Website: crate-barrel
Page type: address-validator
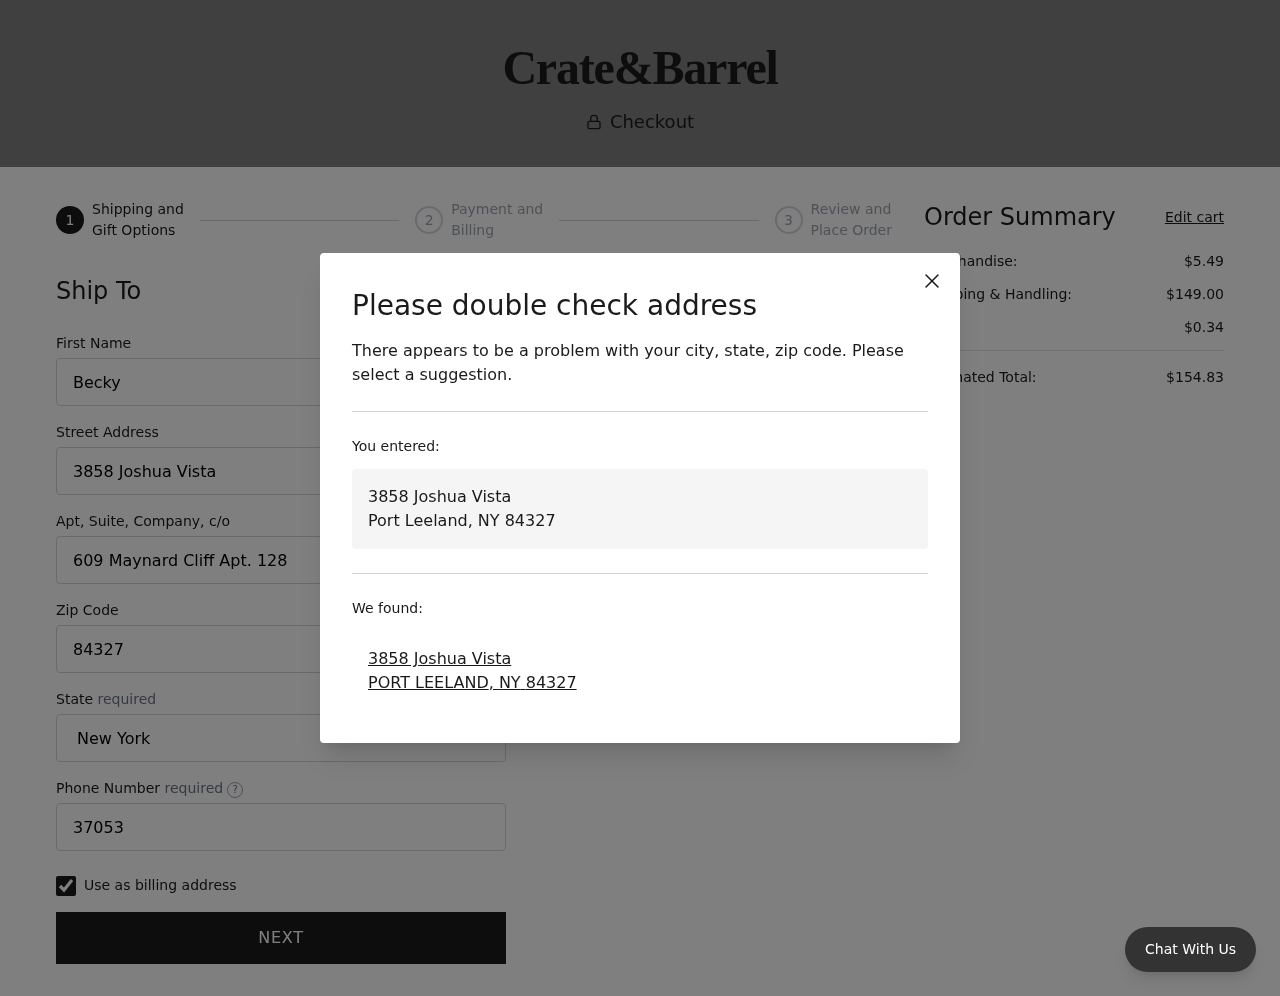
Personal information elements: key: PII_CITY
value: Port Leeland
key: PII_CITY
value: PORT LEELAND
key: PII_FIRSTNAME
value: Becky
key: PII_PHONE
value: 3705316592
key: PII_POSTCODE
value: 84327
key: PII_STATE
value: New York
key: PII_STATE_ABBR
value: NY
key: PII_STREET
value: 3858 Joshua Vista
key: PII_STREET2
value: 609 Maynard Cliff Apt. 128
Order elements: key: ORDER_SUBTOTAL
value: $5.49
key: ORDER_SHIPPING_COST
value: $149.00
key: ORDER_TAX
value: $0.34
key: ORDER_TOTAL
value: $154.83